Aerial crown-view tile of a tropical tree (Barro Colorado Island, Panama), acquired 20241112:
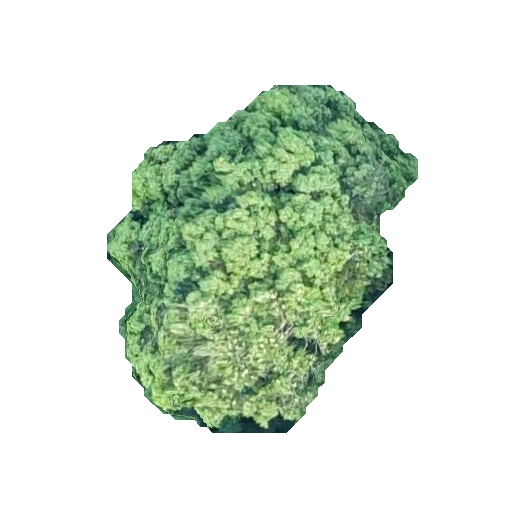
Species: Ocotea leptobotra
GBIF accepted scientific name: Ocotea leptobotra
Crown area: 115.481 m²